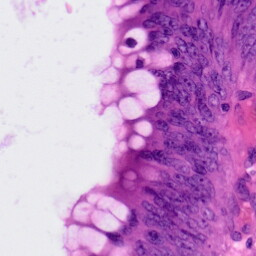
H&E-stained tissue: Colon